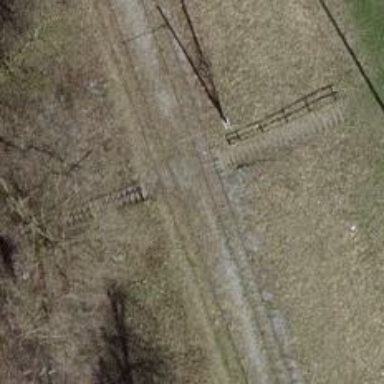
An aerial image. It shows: Halt on the railway.